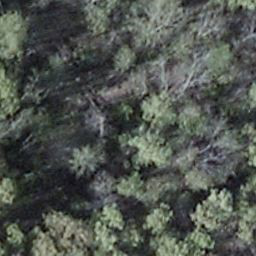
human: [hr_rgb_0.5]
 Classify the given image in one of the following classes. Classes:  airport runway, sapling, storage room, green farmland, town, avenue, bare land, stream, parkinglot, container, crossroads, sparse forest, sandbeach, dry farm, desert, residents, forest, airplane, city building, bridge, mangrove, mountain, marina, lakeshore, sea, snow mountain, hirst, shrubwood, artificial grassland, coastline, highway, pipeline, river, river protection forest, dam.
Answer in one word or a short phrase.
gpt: shrubwood